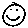
Label: smiley face